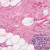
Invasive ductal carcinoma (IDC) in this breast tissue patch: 0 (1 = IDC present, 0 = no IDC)